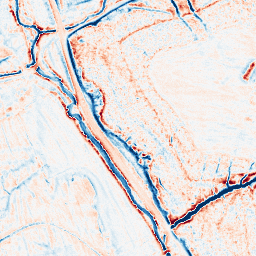
Category: edge_preserving
Decomposition family: anisotropic_diffusion
Decomposition parameters: iterations: 20
kappa: 100
gamma: 0.15
Upsampling method: bicubic
Upsampling parameters: scale: 8
Upsampling scale: 8